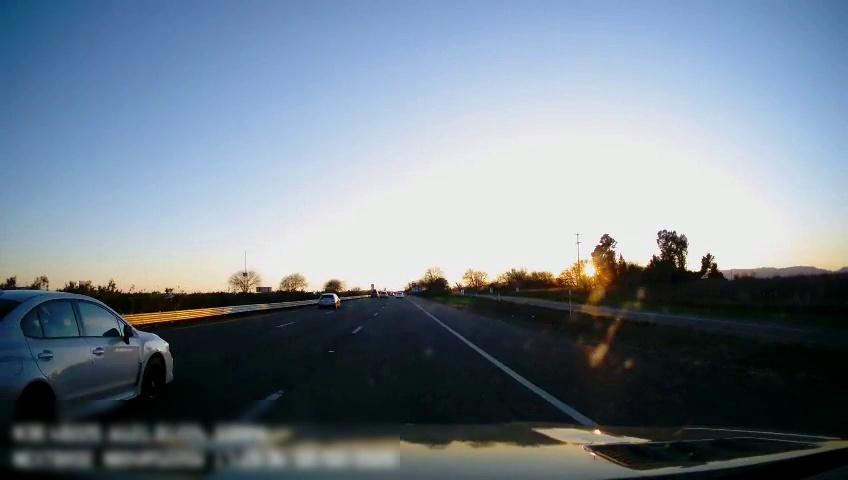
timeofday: Day
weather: Sunny
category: Drivable Space
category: Vehicles | SUV
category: Vehicles | Car
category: Lanes | Alternate Lane
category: Lanes | Alternate Lane
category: Lanes | Current Lane
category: Lanes | Alternate Lane
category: Lanes | Alternate Lane